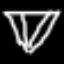
Label: diamond